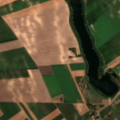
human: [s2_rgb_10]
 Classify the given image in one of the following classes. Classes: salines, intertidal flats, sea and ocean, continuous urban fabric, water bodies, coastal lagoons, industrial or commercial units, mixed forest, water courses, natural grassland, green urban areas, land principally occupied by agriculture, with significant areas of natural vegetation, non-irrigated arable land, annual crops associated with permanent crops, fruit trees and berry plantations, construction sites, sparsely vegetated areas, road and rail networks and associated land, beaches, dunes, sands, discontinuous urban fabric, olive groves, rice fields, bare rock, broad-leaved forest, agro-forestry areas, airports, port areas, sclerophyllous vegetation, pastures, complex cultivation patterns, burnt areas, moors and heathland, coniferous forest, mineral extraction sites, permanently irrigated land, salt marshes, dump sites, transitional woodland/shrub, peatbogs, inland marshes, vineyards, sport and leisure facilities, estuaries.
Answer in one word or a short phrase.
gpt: non-irrigated arable land, water bodies